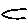
Label: bird